Interaction volume radius: 10 \u00c5
Interaction volume height: 30 \u00c5
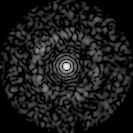
Disorder parameter: 0.843